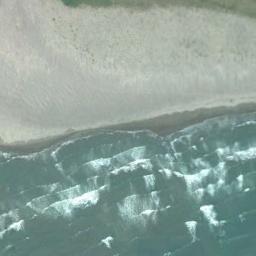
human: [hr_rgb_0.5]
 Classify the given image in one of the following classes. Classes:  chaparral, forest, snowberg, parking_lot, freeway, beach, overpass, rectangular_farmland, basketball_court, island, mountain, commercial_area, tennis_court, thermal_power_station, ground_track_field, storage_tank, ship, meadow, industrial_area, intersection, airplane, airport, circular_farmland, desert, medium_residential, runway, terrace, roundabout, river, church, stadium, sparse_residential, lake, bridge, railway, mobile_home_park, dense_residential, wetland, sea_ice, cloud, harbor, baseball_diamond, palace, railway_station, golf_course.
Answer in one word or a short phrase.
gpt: beach